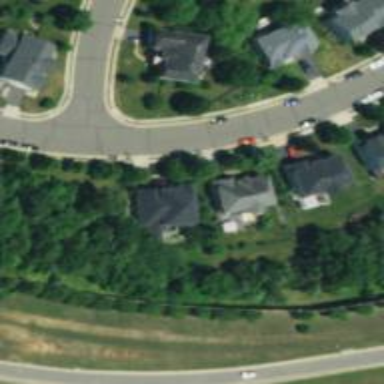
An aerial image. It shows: Residential road.